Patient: sex F, age 59
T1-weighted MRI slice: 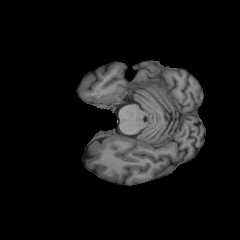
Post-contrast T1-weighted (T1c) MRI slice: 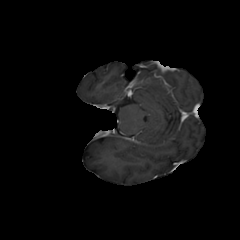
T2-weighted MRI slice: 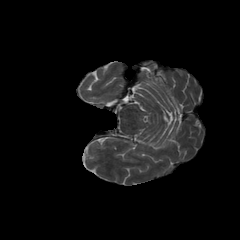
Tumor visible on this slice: no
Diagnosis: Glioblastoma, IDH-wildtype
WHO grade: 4